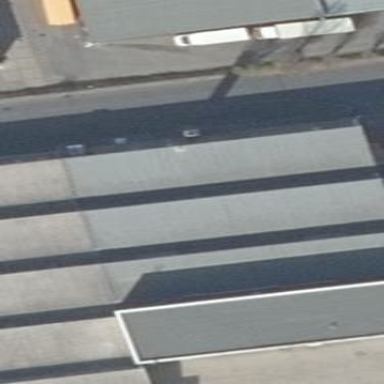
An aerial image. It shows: Industrial building.